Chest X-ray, PA view. Patient: 20 years old, sex M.
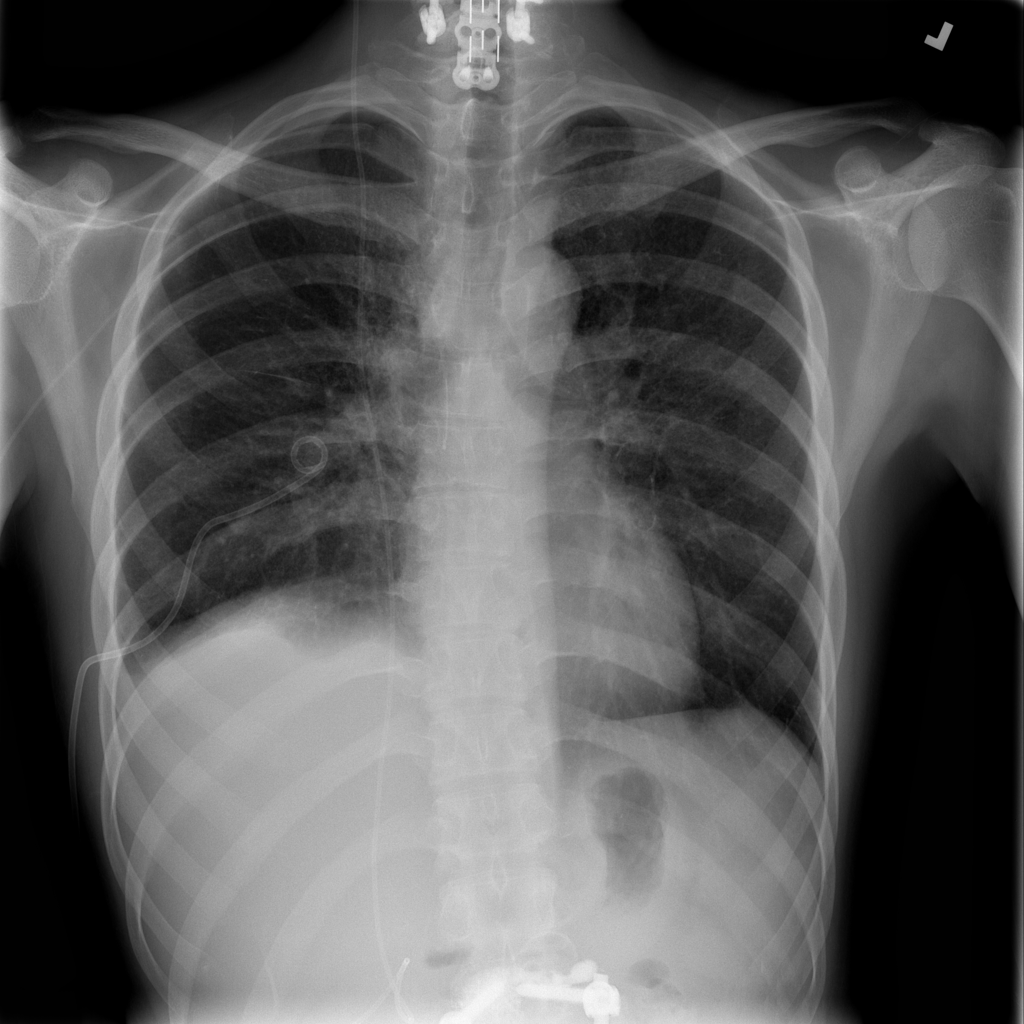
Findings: Infiltration, Pneumothorax